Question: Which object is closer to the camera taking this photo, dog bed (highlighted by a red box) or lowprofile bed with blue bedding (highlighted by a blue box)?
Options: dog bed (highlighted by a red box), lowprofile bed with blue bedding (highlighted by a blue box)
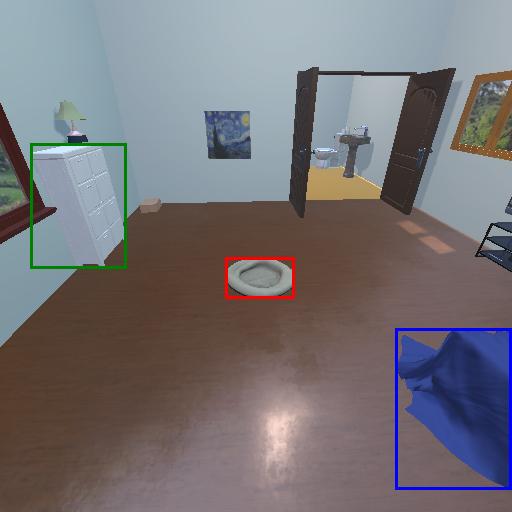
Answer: dog bed (highlighted by a red box)